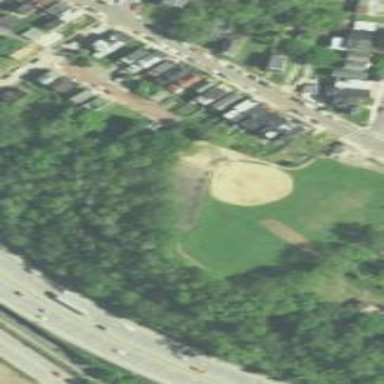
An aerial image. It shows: Baseball pitch for leisure land.